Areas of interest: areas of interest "Daqing Oilfield International Exploration and Development Company Testing and Research Center"
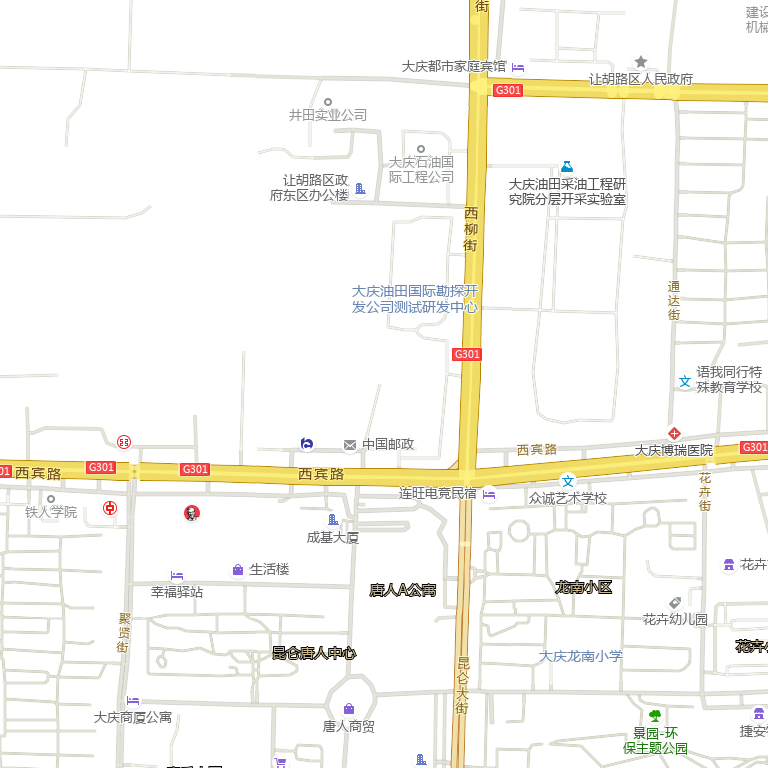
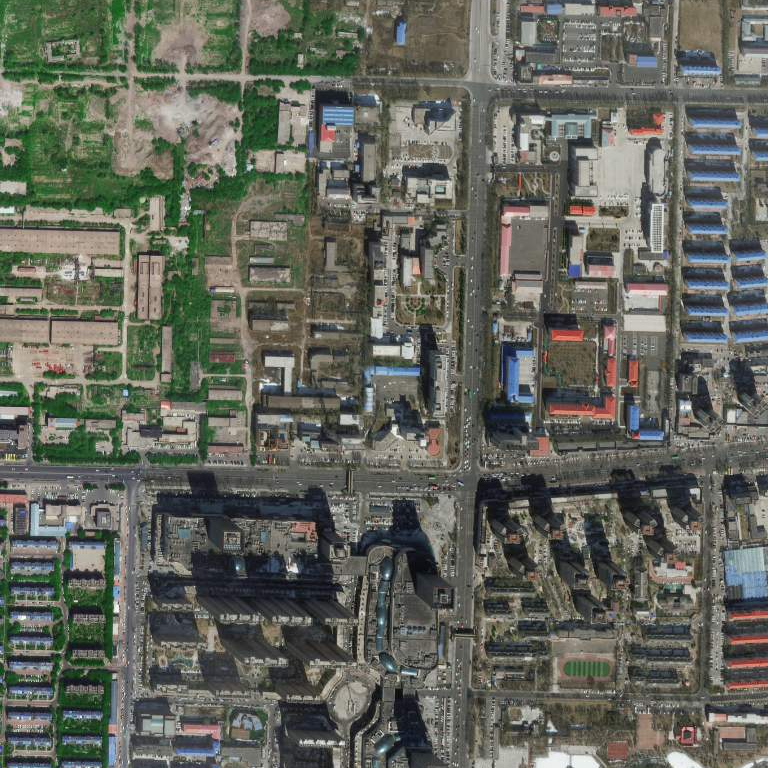